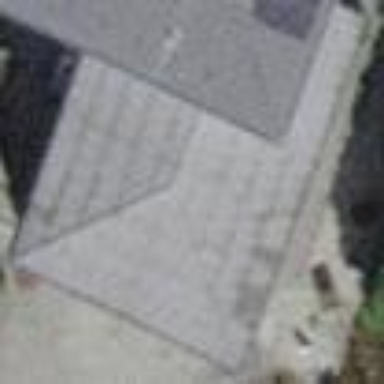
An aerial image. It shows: Garage building.